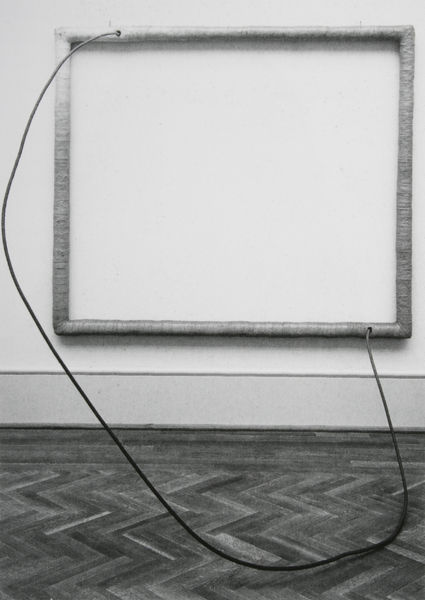
Titel: Hang Up
Künstler: Eva Hesse
Standort: Chicago (Illinois)
Institution: The Art Institute of Chicago
Schlagwörter: weiß, grau, holz, schwarz, wand, band, rahmen, bild, schnur, bilderrahmen, parkett, leer, modern, holzboden, parkettboden, foto, kabel, installation, schur, holzparkett